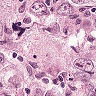
Metastatic tissue present: yes